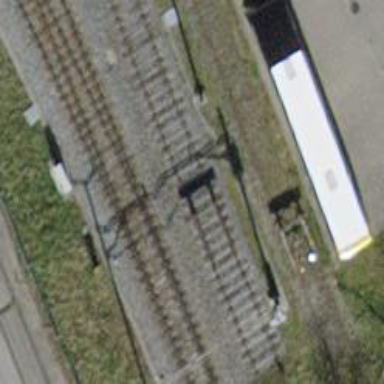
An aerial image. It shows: Railway buffer stop.